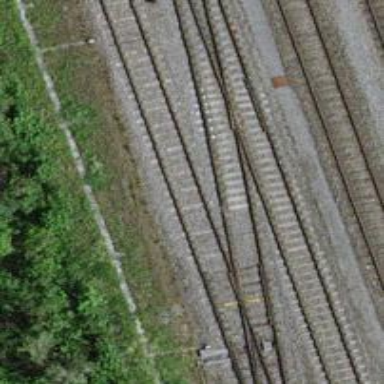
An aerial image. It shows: Railway siding for service.